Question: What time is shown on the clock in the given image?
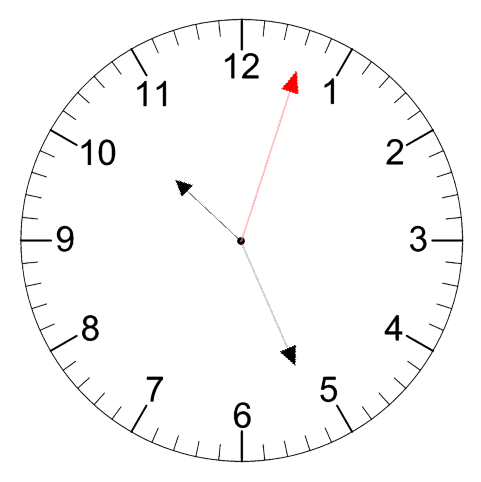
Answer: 10:26:03